Question: This question is from homework. Please consider the following relation:

Is AB a determinant because A and B are determinants?
The following functional dependencies both determine CD:
A -> CD and B -> (CD)E
Is this a redundancy because A and B are both attributes of the primary key? In other words, since A and B are attributes of the primary key, are the following implicit functional dependencies:
AB -> CD and AB -> (CD)E
and therefore redundant?
Thank you in advance for any guidance.
Chris
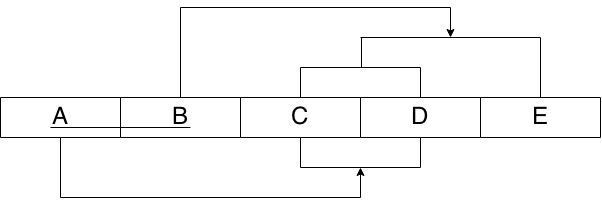
Answer: for the attributes 'C', 'D' and 'E'. This can indeed be deduced trivially from the functional dependencies of 'A' and 'B'.
You call those functional dependencies although the usual way to describe this problem is that some non-prime attributes ('C', 'D' and 'E') are partially dependent of the key 'AB' (dependencies 'A->CD' and 'B->CDE') and the table thus breaks the .
<URL>